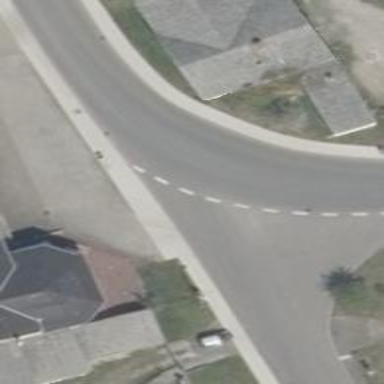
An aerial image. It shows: Secondary road with asphalt surface and sidewalks on both sides.